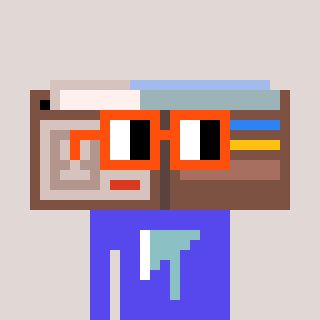
a pixel art character with square orange glasses, a wallet-shaped head and a computerblue-colored body on a warm background